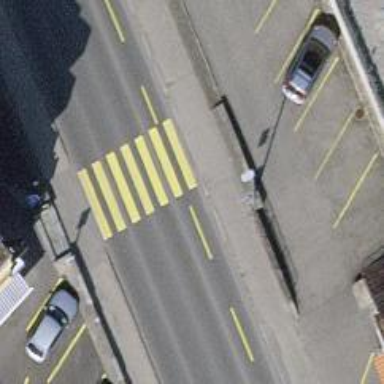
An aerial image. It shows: Marked footway crossing with visible markings.